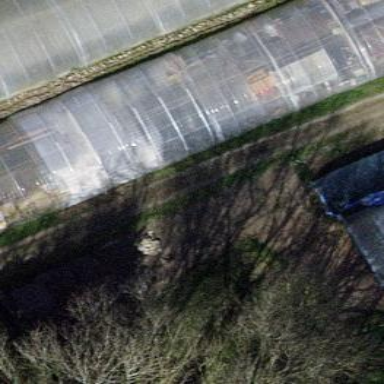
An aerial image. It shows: Greenhouse.